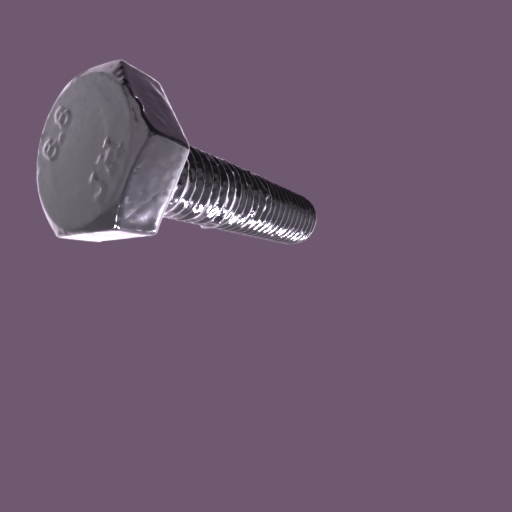
Label: bolt